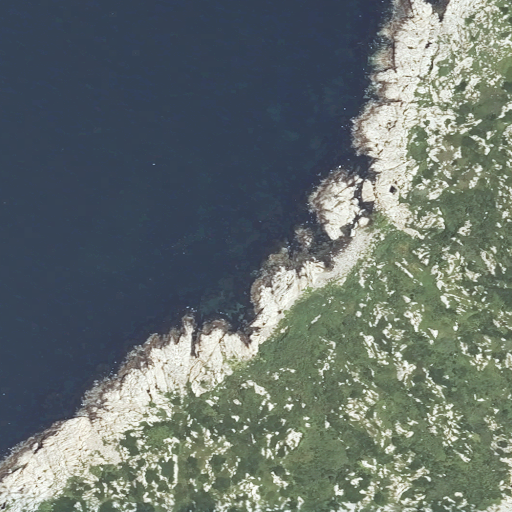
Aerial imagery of beach in Maine named Medrick Beach containing open water, grassland, barren land, and herbaceous wetlands